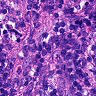
Metastatic tissue present: no